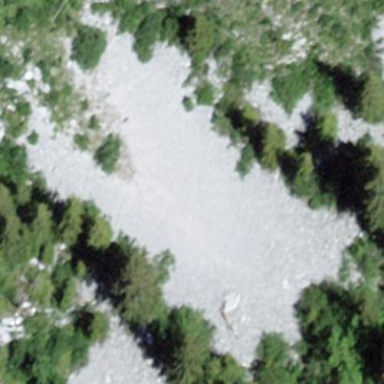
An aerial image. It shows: Scree landscape.